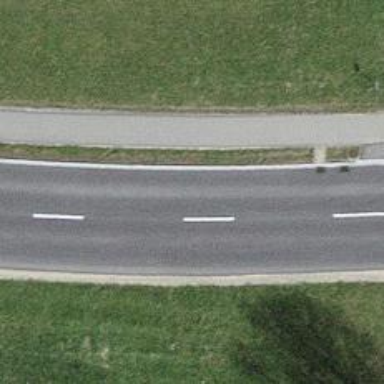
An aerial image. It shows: Secondary road with cycle track on the left side.